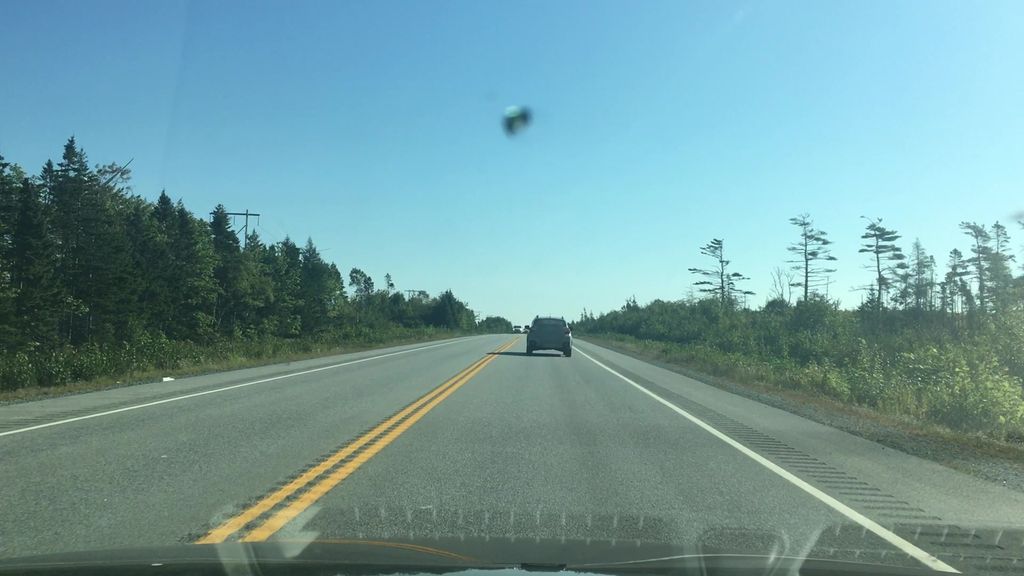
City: halifax